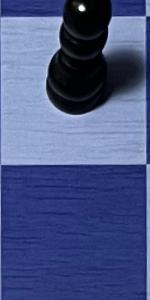
Label: Empty